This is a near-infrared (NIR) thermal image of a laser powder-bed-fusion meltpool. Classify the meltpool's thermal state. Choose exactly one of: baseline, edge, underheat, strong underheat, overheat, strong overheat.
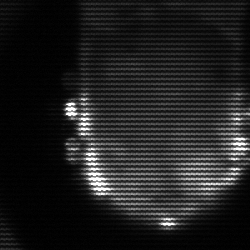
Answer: baseline